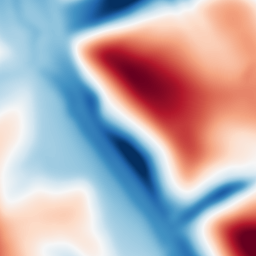
Category: multiscale
Decomposition family: dog
Decomposition parameters: sigma_low: 5
sigma_high: 50
Upsampling method: quadratic
Upsampling parameters: scale: 8
Upsampling scale: 8